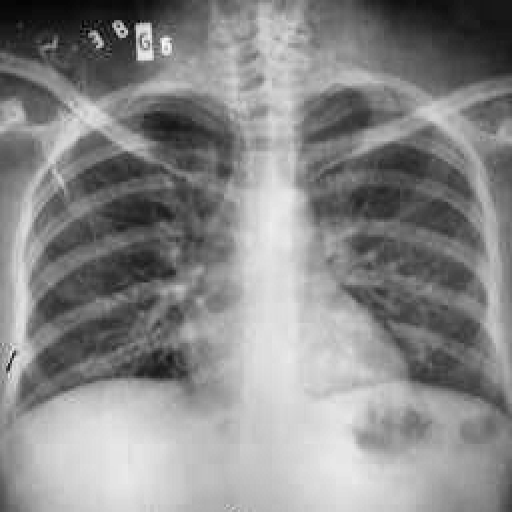
Finding: TUBERCULOSIS